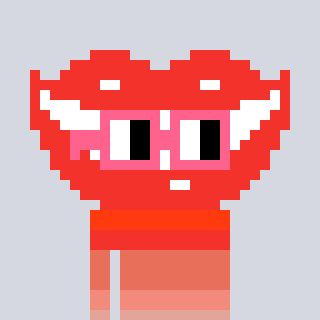
a pixel art character with square pink glasses, a smile-shaped head and a orange-colored body on a cool background